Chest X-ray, PA view. Patient: 46 years old, sex M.
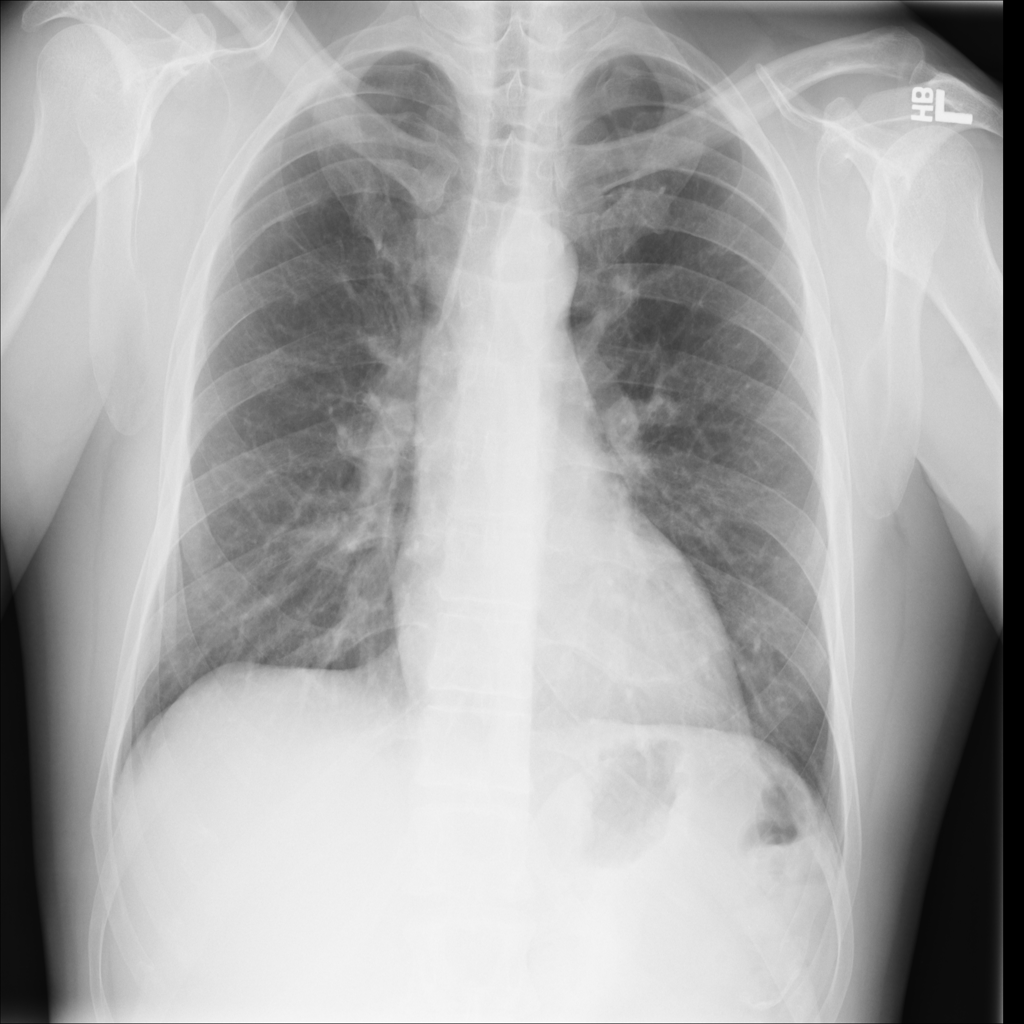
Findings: No Finding